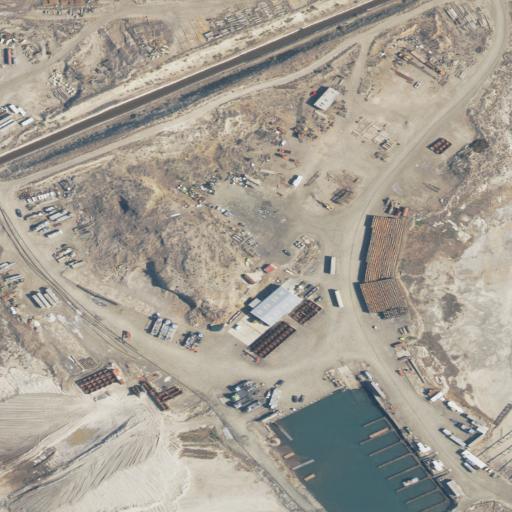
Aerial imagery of cape in Utah named Promontory Point containing shrub, barren land, herbaceous wetlands, grassland, open water, medium intensity development, and high intensity development